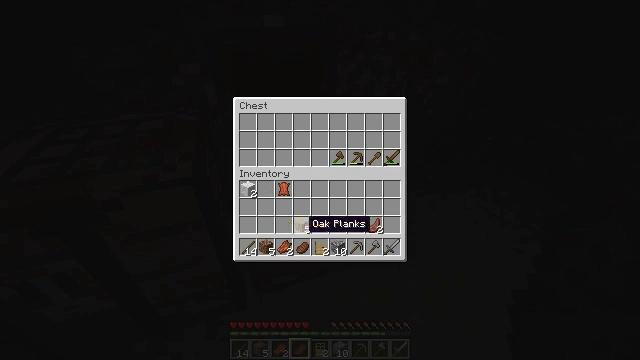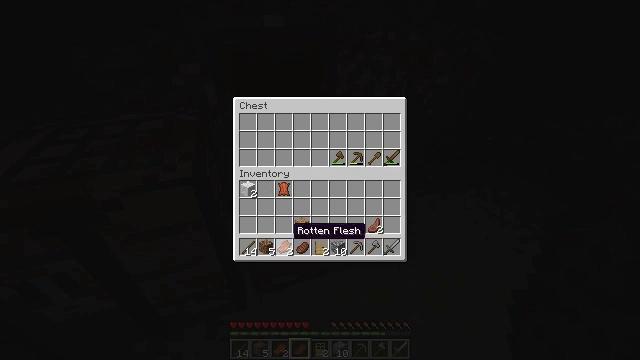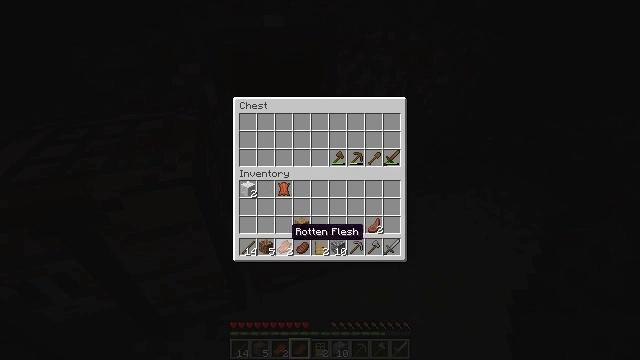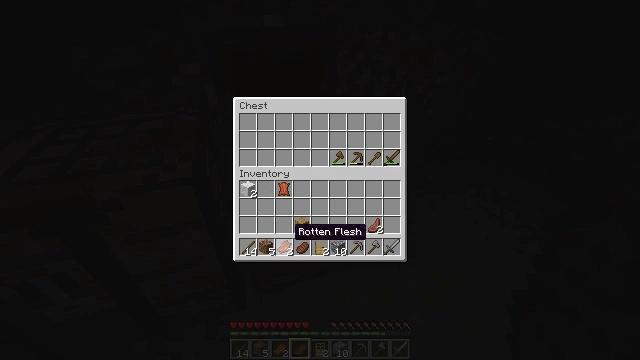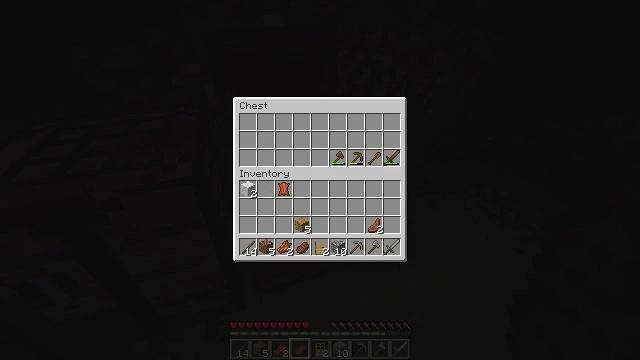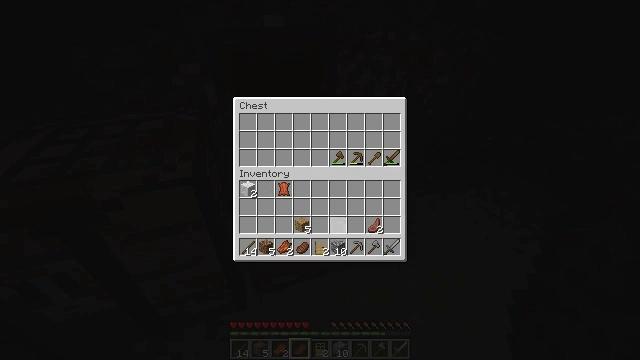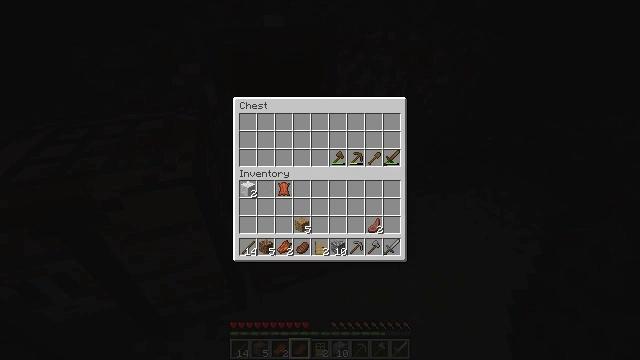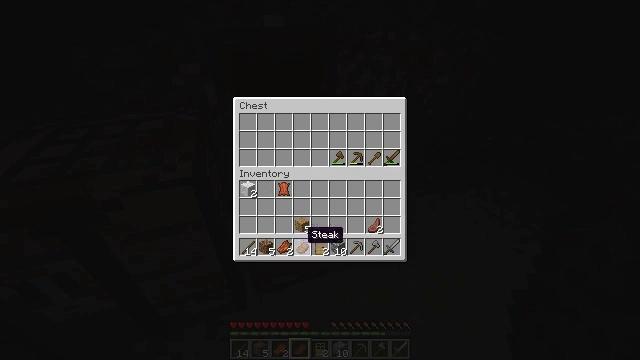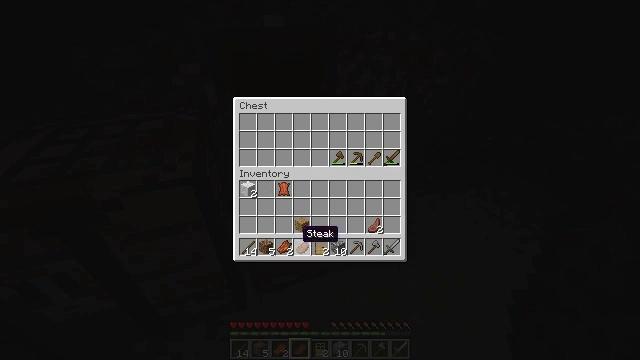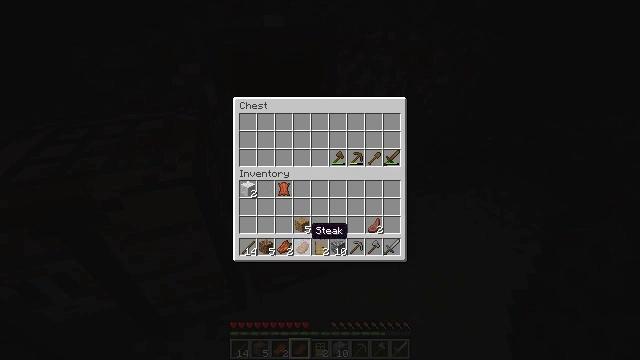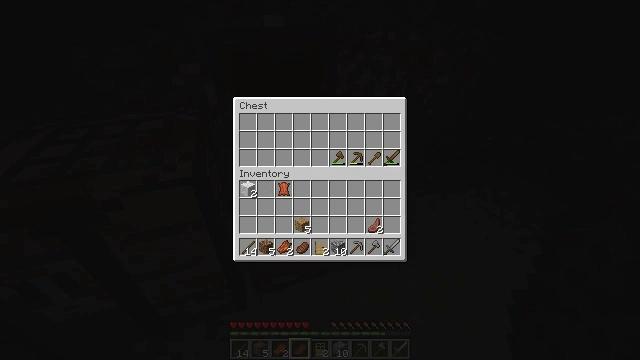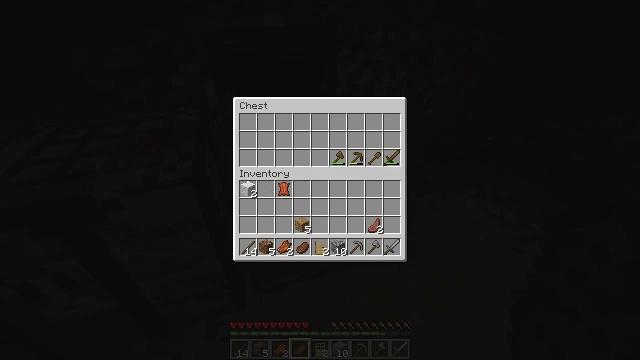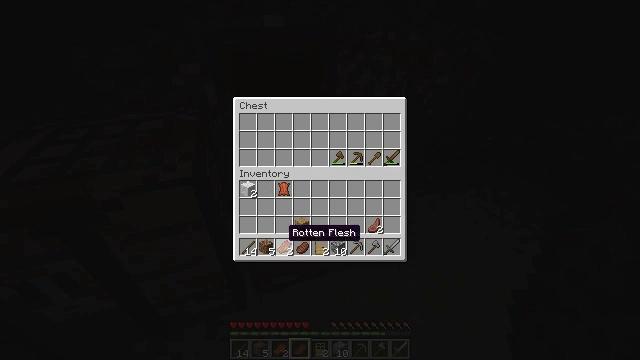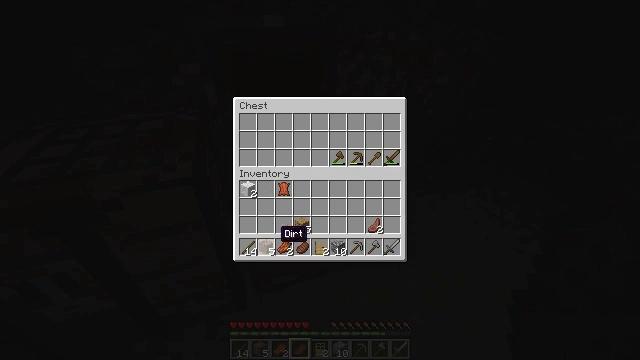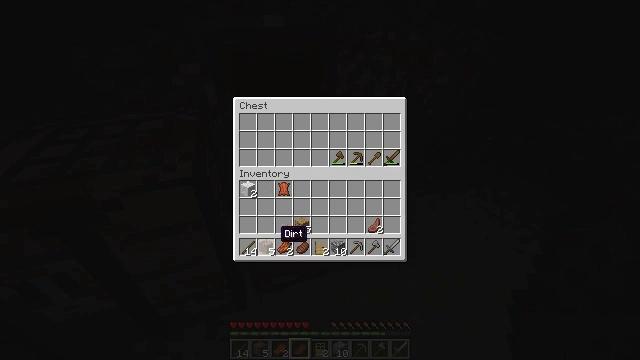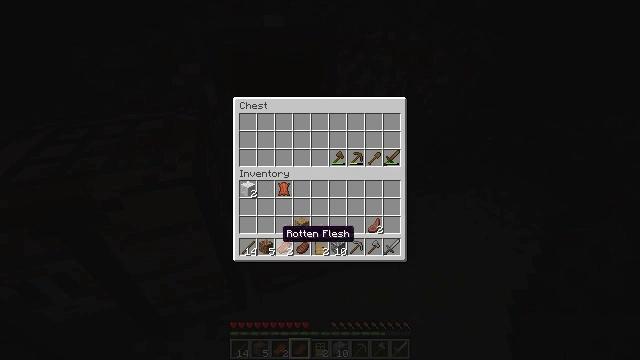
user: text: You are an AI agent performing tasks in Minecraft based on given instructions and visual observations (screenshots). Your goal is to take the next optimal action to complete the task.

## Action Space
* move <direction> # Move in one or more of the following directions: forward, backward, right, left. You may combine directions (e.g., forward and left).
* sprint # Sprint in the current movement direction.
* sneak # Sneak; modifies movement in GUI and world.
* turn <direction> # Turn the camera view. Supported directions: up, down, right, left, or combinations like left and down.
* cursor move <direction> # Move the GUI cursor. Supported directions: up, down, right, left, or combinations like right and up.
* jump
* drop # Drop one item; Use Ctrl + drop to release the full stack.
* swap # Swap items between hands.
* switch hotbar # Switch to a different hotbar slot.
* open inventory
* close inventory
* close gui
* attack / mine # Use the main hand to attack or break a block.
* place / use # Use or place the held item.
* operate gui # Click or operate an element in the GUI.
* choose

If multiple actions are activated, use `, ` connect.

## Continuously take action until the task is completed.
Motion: motion action
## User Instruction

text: Obtain a stone hoe through the crafting process.
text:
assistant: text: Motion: cursor move left
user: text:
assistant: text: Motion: no_op
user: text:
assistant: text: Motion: no_op
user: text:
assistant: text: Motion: cursor move right
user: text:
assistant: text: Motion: no_op
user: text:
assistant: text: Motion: cursor move left
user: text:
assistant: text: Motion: cursor move left and down
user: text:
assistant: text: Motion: no_op
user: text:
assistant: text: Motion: cursor move right
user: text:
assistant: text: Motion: no_op
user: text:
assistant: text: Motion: no_op
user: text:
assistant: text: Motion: cursor move left
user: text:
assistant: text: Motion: cursor move left
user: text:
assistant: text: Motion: no_op
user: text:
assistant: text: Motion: no_op
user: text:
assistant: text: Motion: no_op
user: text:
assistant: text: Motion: cursor move right
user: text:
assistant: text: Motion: cursor move right
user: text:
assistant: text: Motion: cursor move right
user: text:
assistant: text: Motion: no_op
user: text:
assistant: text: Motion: no_op
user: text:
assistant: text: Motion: no_op
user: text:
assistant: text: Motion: no_op
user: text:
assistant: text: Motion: no_op
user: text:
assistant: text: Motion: turn right and up
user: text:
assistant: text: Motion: turn right and up
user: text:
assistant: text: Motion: turn right
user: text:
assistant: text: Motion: turn right
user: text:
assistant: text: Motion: turn right
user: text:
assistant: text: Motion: turn right